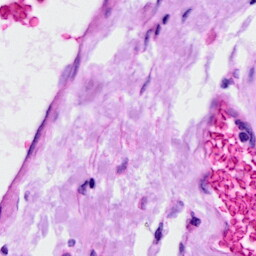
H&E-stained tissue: Ovarian